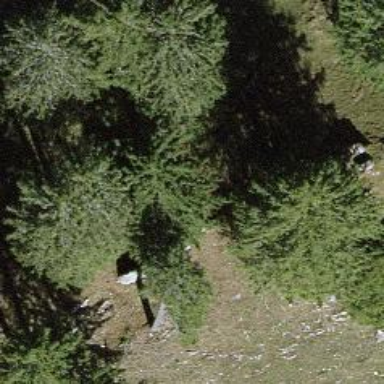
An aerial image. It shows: Single tag "natural: tree."